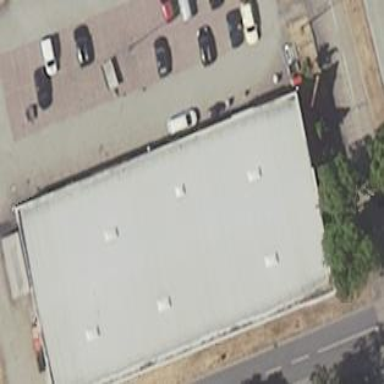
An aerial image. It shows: Building housing car repair shop.